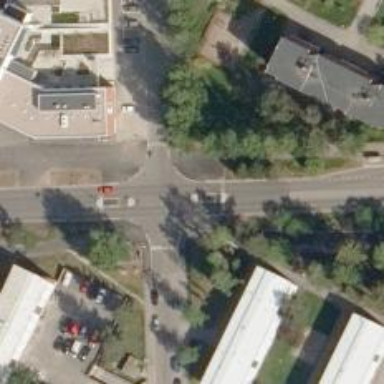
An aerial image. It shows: Crossing where asphalt footway intersects with cycleway.